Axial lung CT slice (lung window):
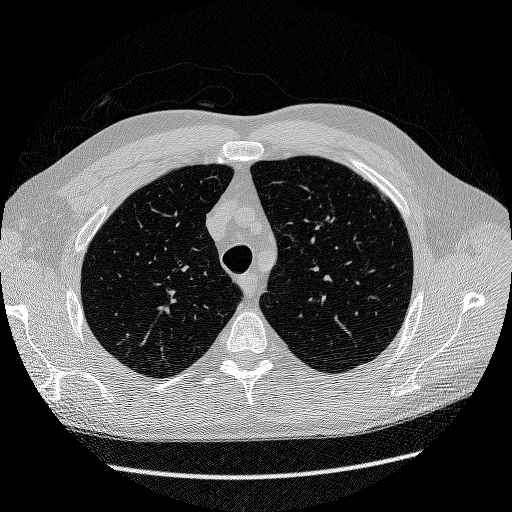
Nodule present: no